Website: apple
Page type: customer-info-address
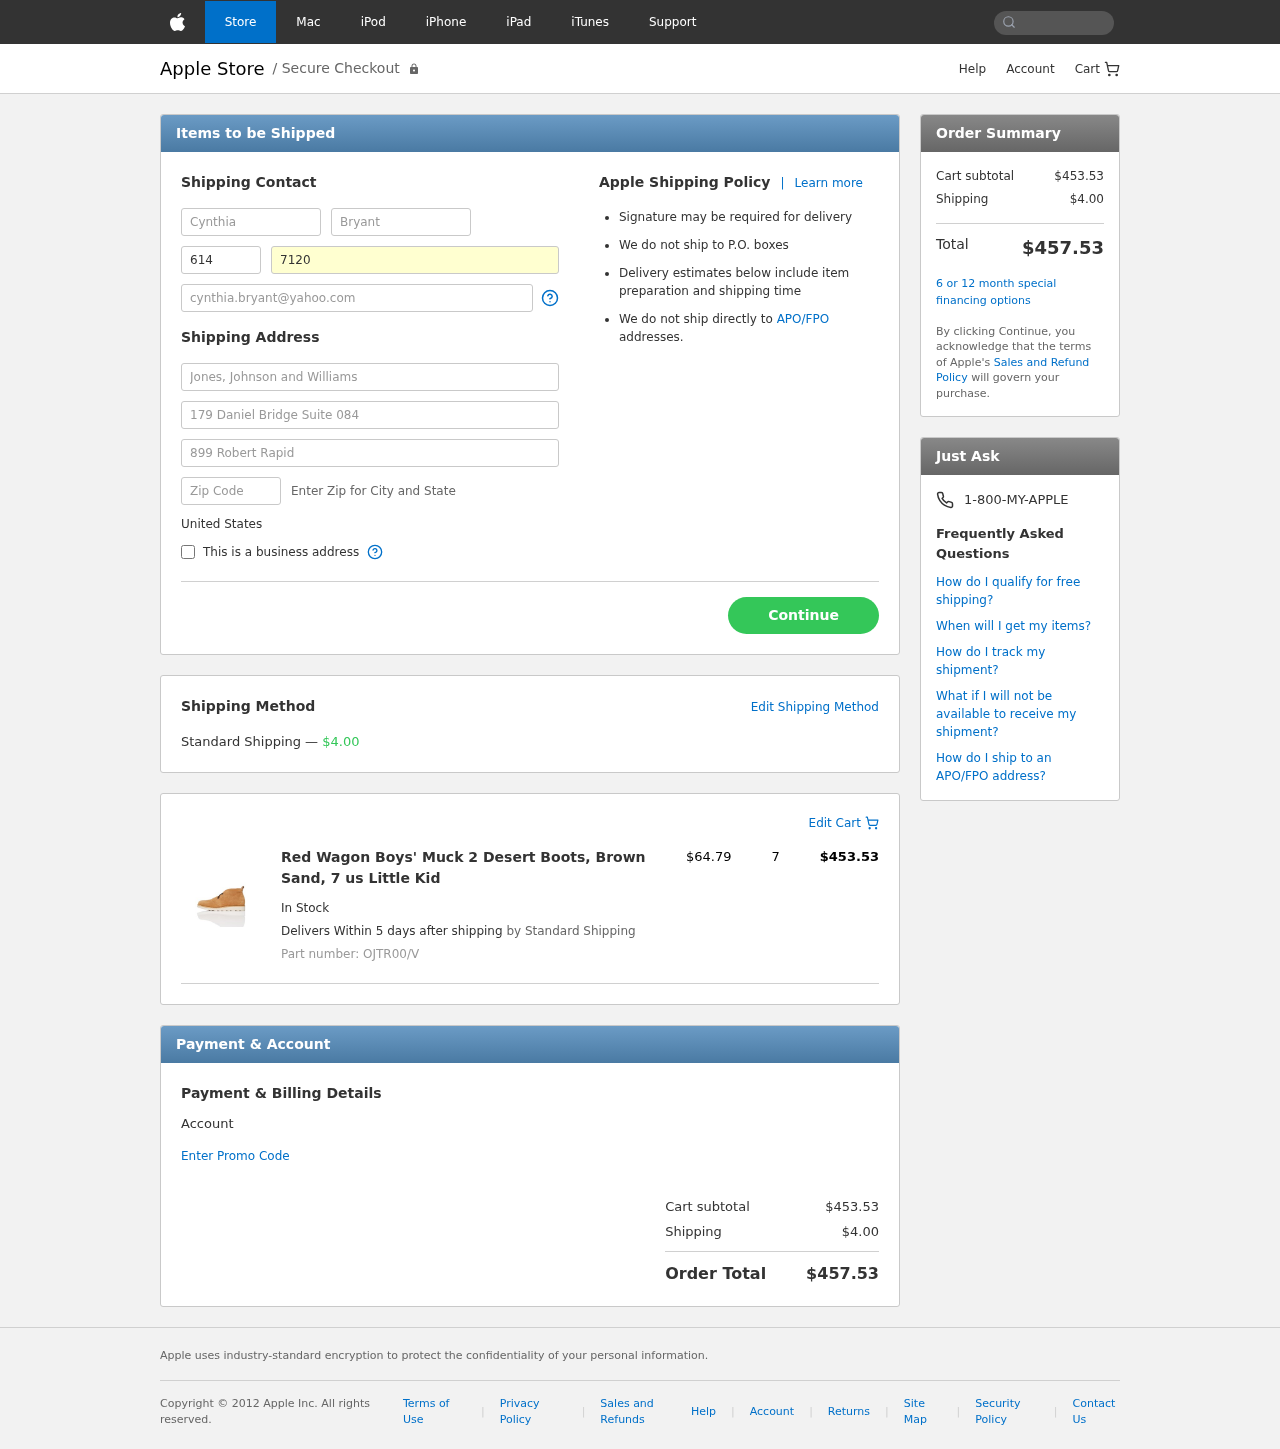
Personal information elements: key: PII_COUNTRY
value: United States
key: PII_FIRSTNAME
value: Cynthia
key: PII_LASTNAME
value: Bryant
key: PII_PHONE_AREA
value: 614
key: PII_PHONE_LINE
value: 7120
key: PII_EMAIL
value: cynthia.bryant@yahoo.com
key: PII_COMPANY
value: Jones, Johnson and Williams
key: PII_STREET
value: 179 Daniel Bridge Suite 084
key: PII_STREET2
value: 899 Robert Rapid Apt. 068
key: PII_POSTCODE
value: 26864
Product elements: key: PRODUCT1_NAME
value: Red Wagon Boys' Muck 2 Desert Boots, Brown Sand, 7 us Little Kid
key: PRODUCT1_PRICE
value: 64.79
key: PRODUCT1_QUANTITY
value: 7
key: PRODUCT1_SKU
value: OJTR00/V
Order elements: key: ORDER_SHIPPING_COST
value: $4.00
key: ORDER_ITEM_TOTAL
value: $453.53
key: ORDER_SUBTOTAL
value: $453.53
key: ORDER_TOTAL
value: $457.53